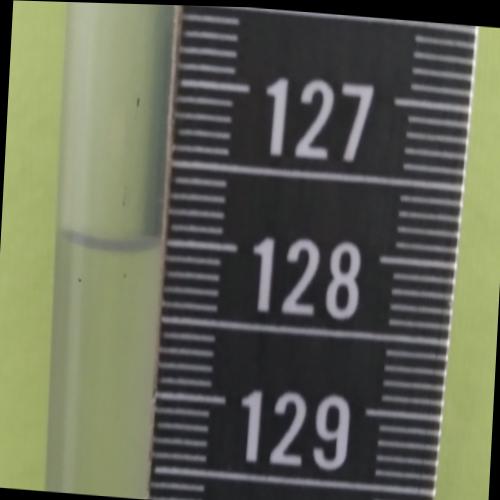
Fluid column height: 128.0 cm